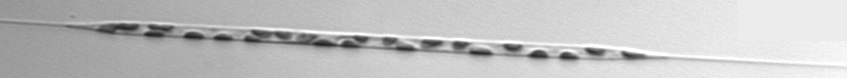
Label: Rhizosolenia